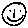
Label: smiley face